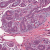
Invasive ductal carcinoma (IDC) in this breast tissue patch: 0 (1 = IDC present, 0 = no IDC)